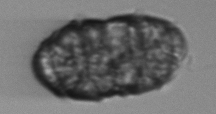
Label: Margalefidinium